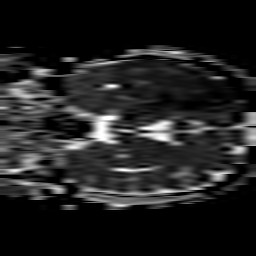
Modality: ADC
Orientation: coronal
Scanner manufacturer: philips
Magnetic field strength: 3 T
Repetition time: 3.79 s
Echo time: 0.06104 s